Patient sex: M
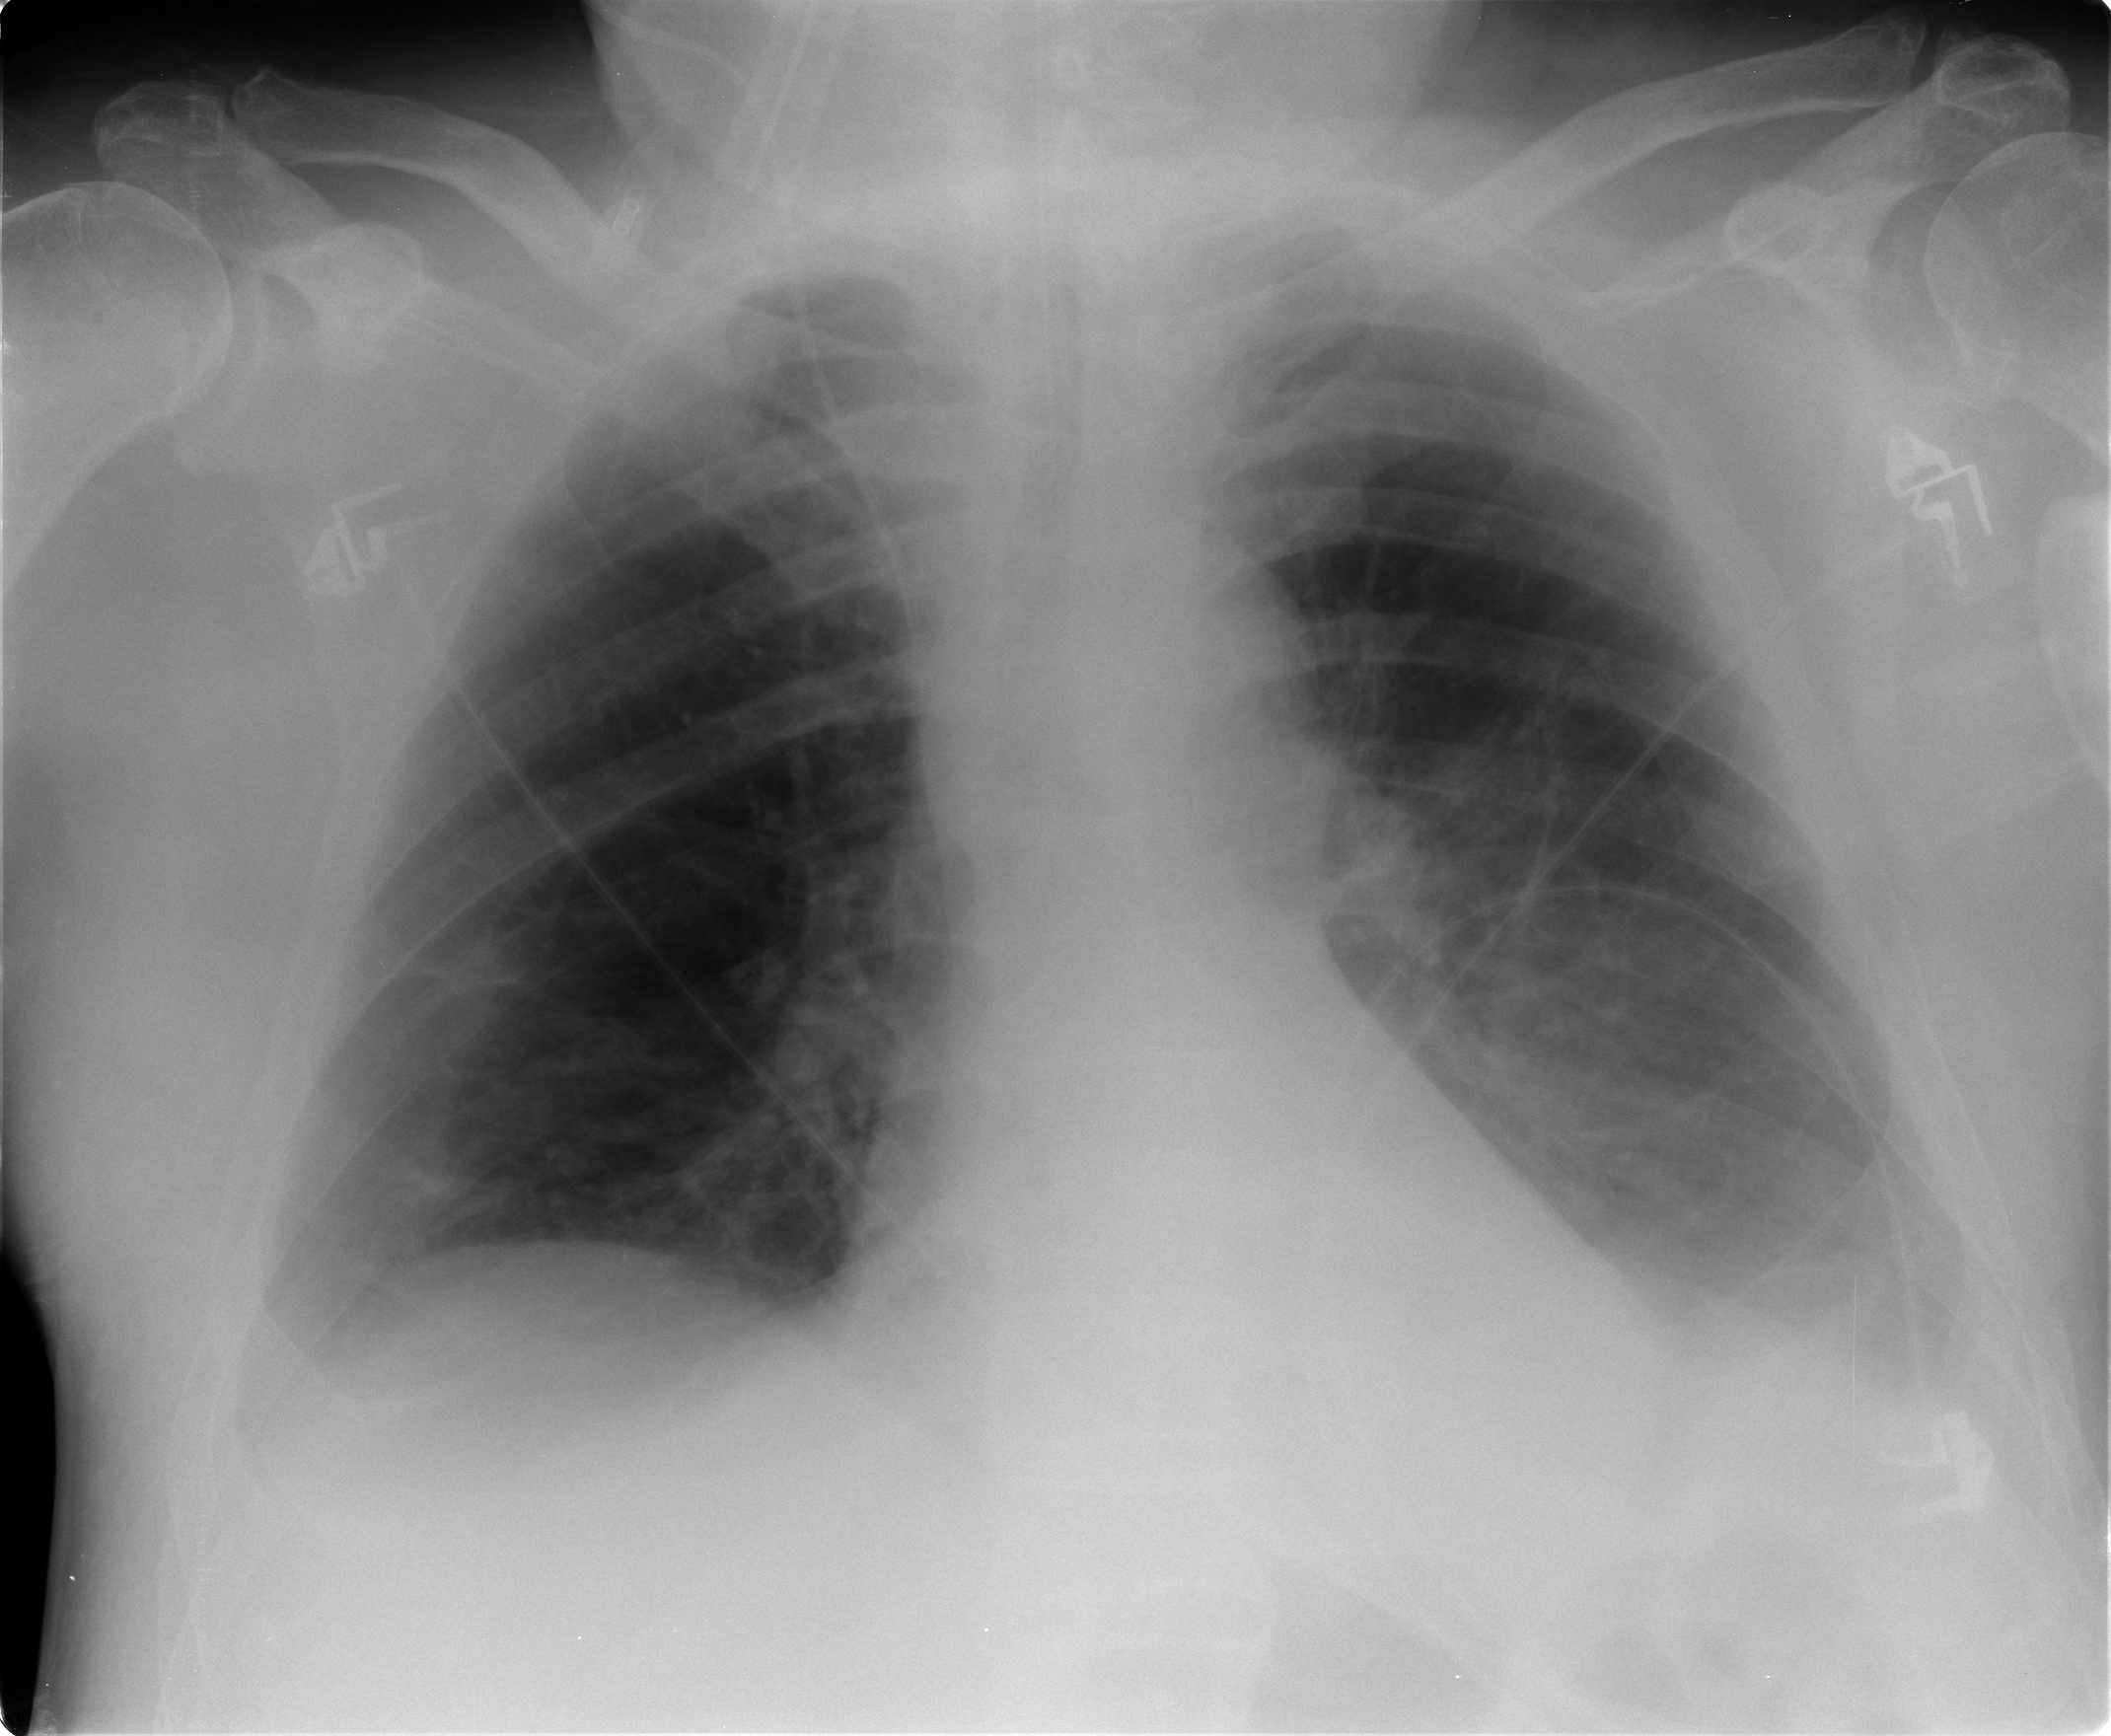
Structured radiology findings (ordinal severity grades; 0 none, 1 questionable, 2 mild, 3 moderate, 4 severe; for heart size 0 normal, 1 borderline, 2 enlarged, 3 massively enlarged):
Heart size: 0
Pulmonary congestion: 0
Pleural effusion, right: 2
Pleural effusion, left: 2
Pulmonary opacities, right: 0
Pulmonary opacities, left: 0
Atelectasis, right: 2
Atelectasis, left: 2